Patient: sex M, age 71
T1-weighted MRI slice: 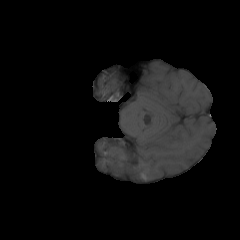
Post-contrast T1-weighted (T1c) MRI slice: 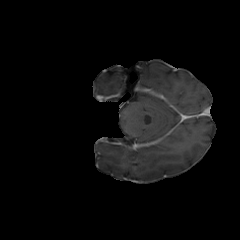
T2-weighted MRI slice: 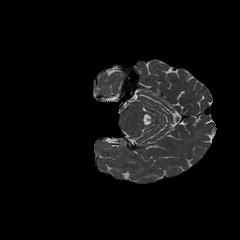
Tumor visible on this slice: no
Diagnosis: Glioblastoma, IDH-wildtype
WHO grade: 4